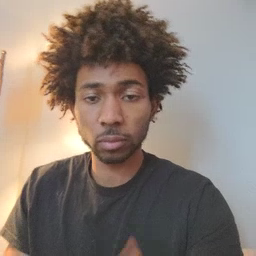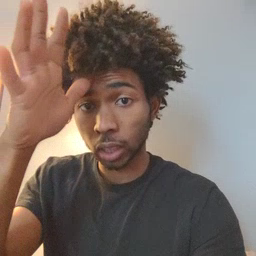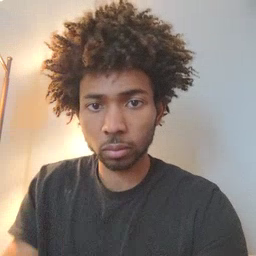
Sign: dad